Field crop: tomato
Growth stage: 2
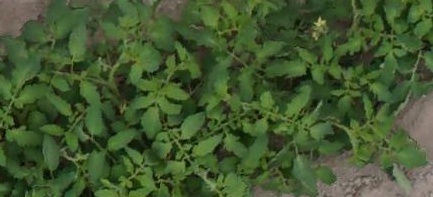
Species: tomato